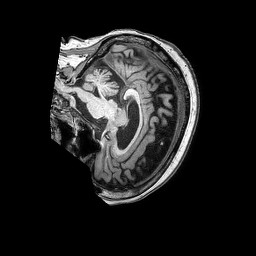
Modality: T1w
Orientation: sagittal
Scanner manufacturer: philips
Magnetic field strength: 3 T
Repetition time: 0.006904 s
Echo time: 0.003159 s